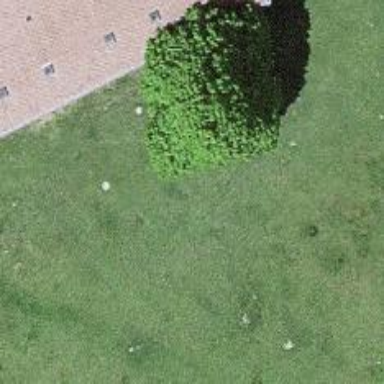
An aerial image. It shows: Bench.